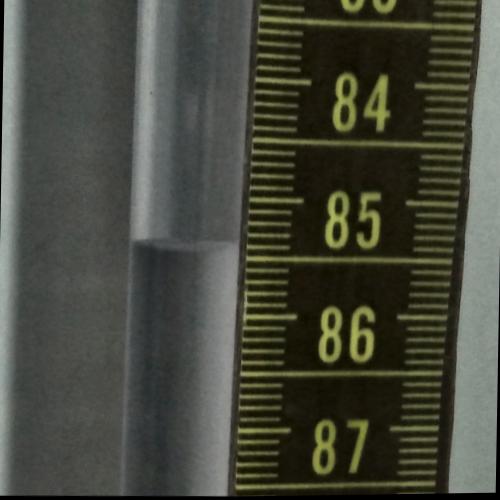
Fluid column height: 85.4 cm